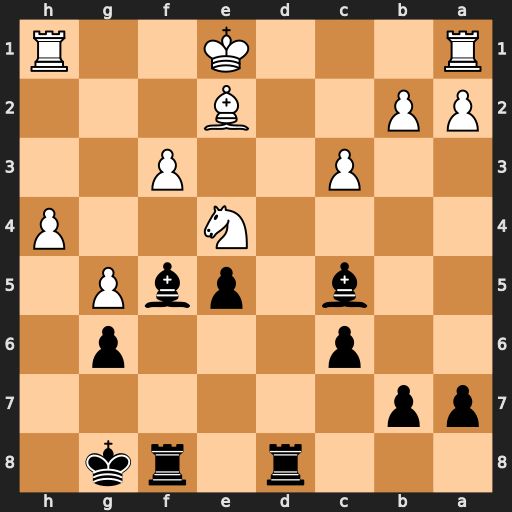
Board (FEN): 3r1rk1/pp6/2p3p1/2b1pbP1/4N2P/2P2P2/PP2B3/R3K2R
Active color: b
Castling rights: KQ
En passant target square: -
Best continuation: Bxe4 fxe4 Bf2+